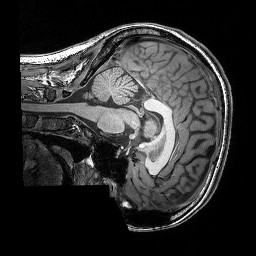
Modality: T1w
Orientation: sagittal
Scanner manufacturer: siemens
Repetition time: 2.25 s
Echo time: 0.00418 s